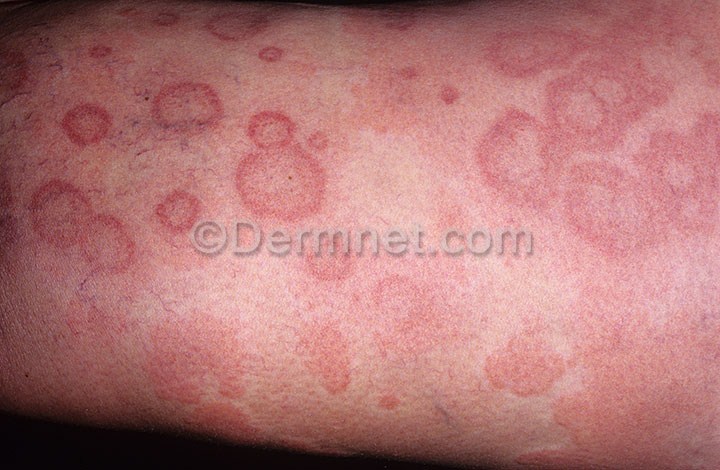
Disease: Urticaria Hives